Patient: sex M, age 60
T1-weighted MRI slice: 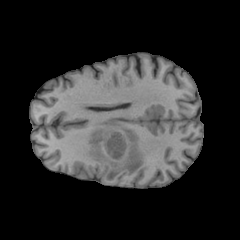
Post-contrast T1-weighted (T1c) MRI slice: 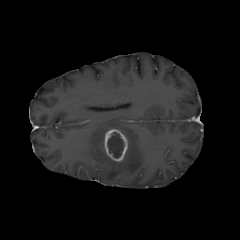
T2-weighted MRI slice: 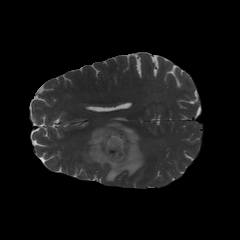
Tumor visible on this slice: yes
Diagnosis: Glioblastoma, IDH-wildtype
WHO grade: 4